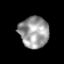
Tissue: skin
Cell type: Epithelial cells
Senescence score: 0.2816
Nuclear area (px): 897
Mean DAPI intensity: 156.29